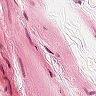
Metastatic tissue present: no